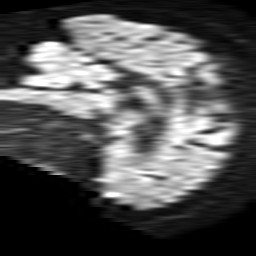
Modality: TRACE
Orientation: sagittal
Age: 66
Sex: male
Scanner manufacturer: philips
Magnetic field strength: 1.5 T
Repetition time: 3.538 s
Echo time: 0.09411 s